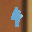
Label: 4